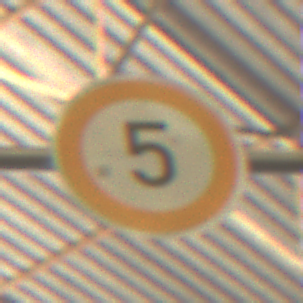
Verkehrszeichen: Geschwindigkeit5
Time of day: Midday
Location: Indoor (Urban)
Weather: NotSpecified
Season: NotSpecified
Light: Natural